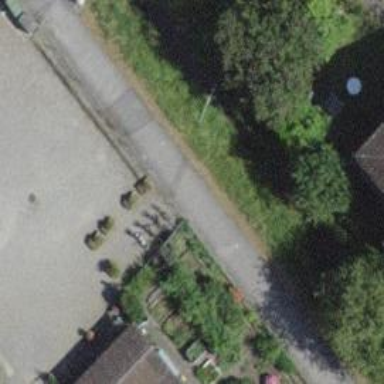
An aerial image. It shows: Bicycle parking area.